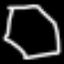
Label: octagon